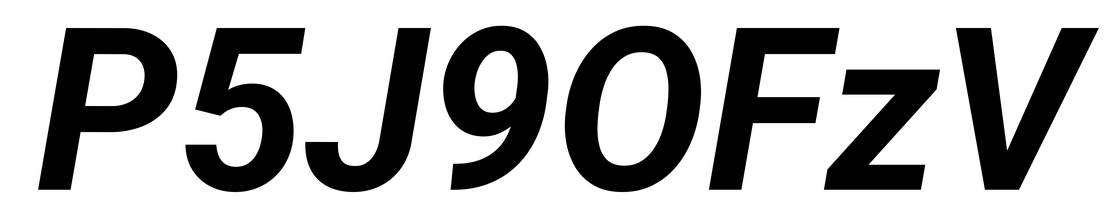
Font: Roboto-Italic_Bold_Italic